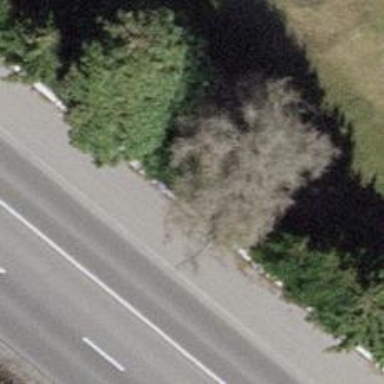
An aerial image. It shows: Tunnel on asphalt motorway.